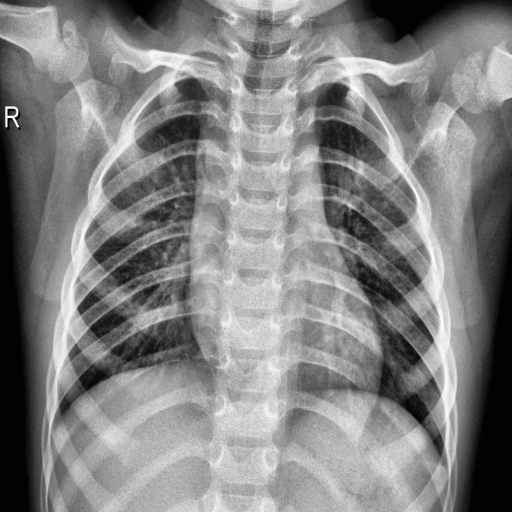
Finding: NORMAL